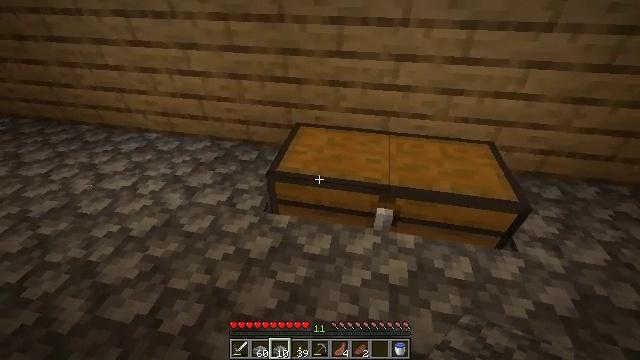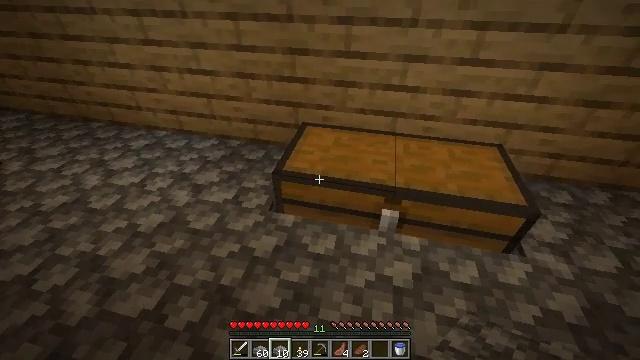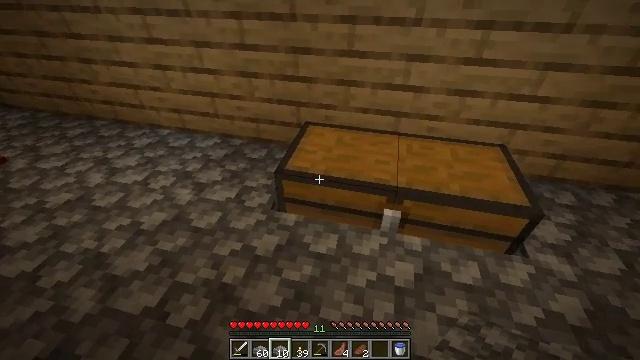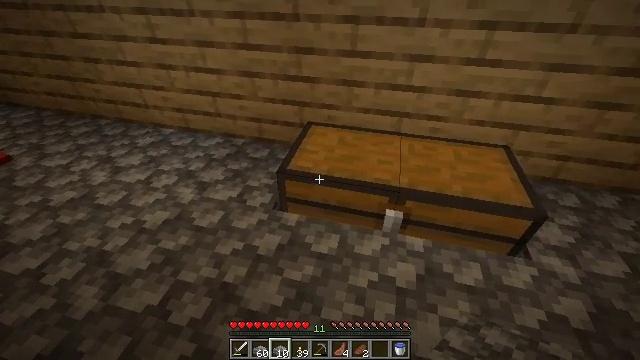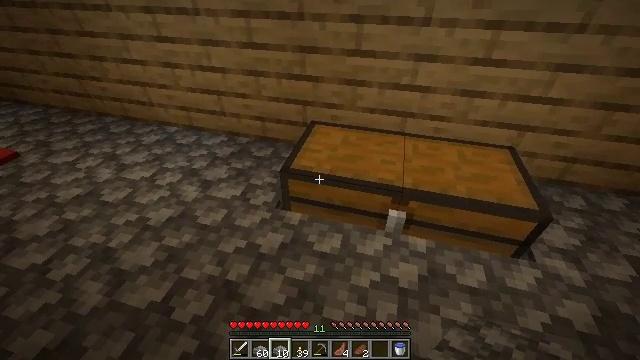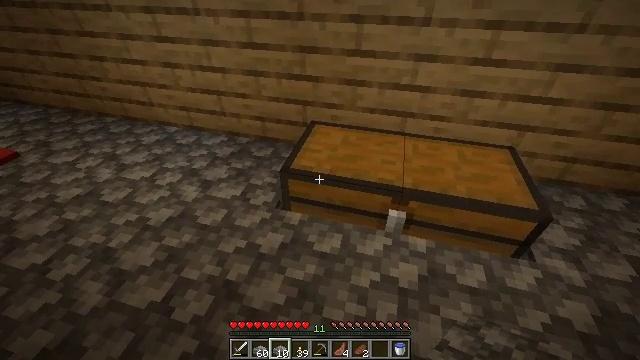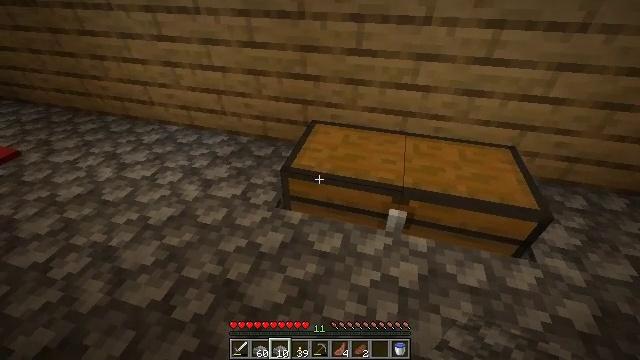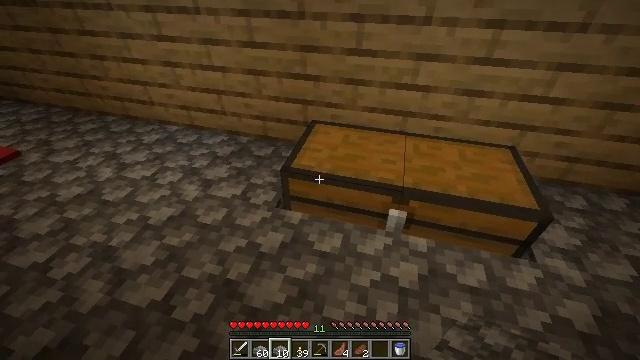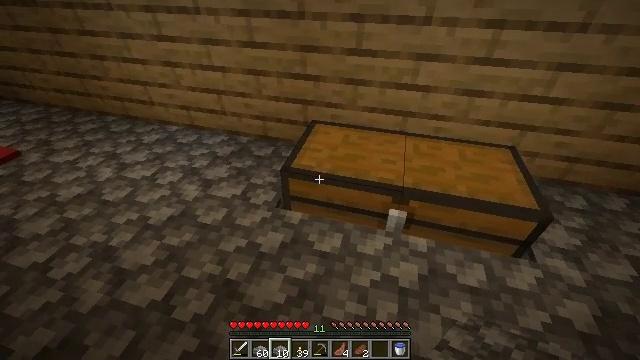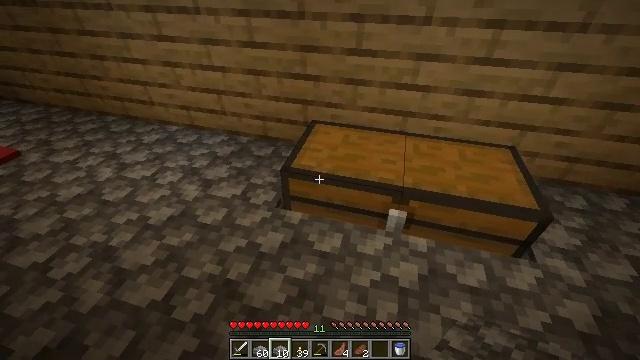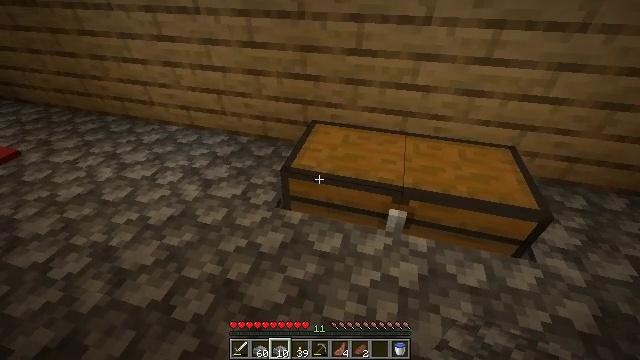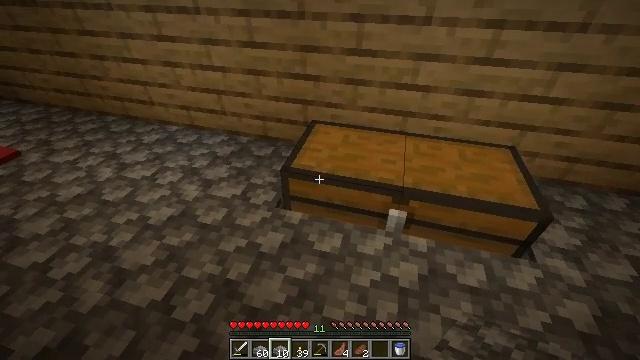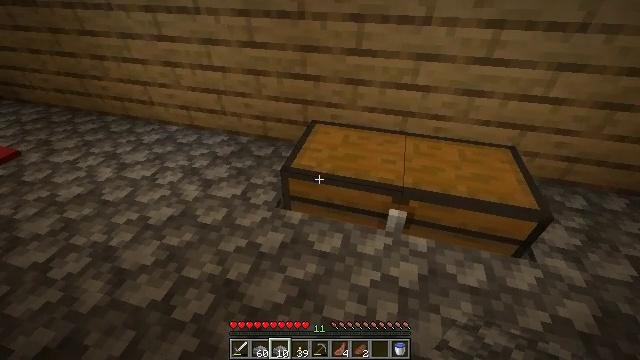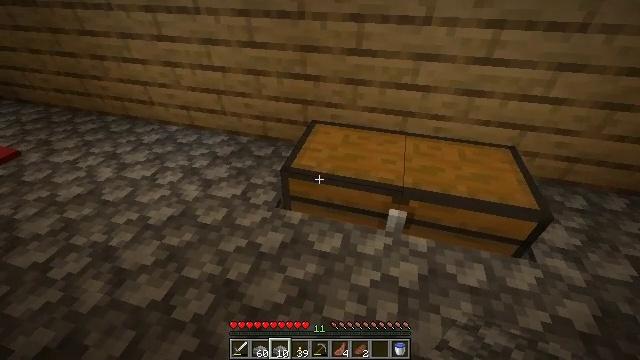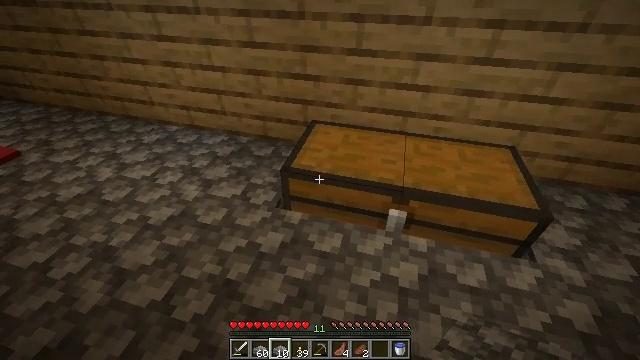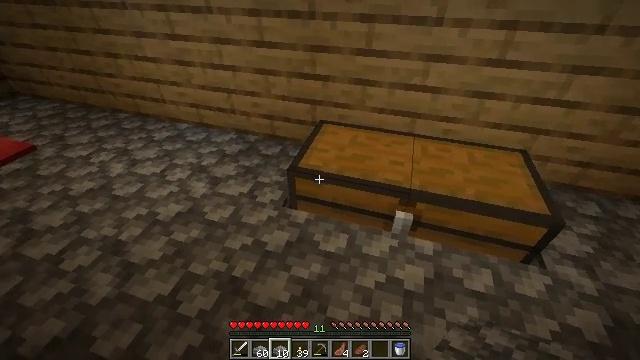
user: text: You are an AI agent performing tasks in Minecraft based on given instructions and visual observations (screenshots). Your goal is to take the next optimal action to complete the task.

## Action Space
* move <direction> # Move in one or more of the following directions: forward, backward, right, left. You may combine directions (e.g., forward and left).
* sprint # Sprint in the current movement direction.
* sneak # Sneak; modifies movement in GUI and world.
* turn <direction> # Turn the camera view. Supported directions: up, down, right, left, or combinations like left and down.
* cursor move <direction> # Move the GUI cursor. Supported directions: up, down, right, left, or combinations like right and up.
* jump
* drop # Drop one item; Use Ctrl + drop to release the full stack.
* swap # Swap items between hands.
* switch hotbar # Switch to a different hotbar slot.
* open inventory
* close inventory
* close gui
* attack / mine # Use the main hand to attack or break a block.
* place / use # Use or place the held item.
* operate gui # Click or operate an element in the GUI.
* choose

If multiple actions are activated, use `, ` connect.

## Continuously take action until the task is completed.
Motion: motion action
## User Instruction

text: Dismantle the red bed.
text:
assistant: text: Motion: turn left
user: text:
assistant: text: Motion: no_op
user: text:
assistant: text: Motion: no_op
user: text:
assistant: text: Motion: no_op
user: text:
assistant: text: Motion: no_op
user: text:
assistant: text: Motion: no_op
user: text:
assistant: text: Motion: no_op
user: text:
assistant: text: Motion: no_op
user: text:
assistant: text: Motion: no_op
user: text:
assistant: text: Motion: no_op
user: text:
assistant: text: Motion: no_op
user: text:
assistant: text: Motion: no_op
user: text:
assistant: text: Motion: no_op
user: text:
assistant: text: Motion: no_op
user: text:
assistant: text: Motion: turn left
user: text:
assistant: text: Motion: turn left
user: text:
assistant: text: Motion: turn left and up
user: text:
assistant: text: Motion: turn left and up
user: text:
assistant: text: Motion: turn left
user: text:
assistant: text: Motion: turn left and up
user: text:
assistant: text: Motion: turn left
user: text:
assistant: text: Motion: turn left
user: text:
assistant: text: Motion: turn left
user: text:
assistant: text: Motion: no_op
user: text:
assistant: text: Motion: no_op
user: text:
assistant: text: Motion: no_op
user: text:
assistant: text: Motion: move forward, turn right
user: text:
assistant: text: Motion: move forward, turn right
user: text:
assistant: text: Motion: move forward
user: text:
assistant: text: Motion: move forward, turn right